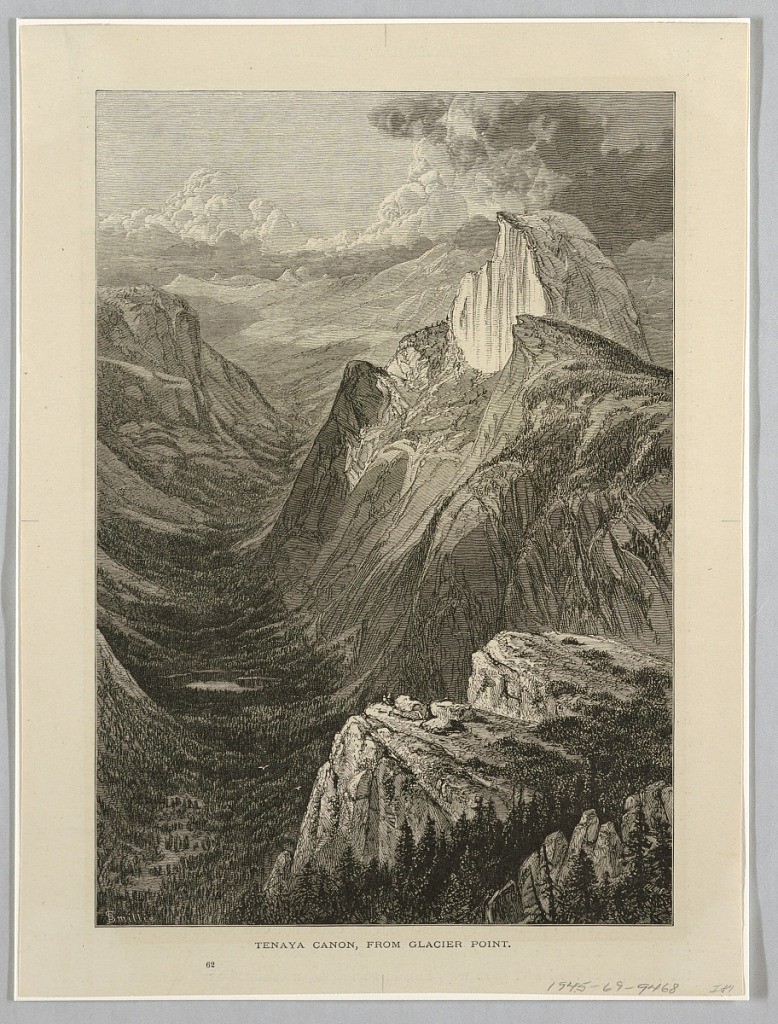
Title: Tenaya Cañon, from Glacier Point, Yosemite
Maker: James D. Smillie (American, 1833-1909)
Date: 1872
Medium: Wood engraving on off-white wove paper
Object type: Print
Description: Sweeping view of Yosemite valley with the rock formation known as Half Dome visible at right. View is from Glacier Point.